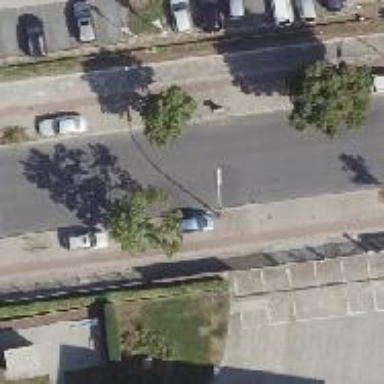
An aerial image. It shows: There is parking obstacle present in the area.